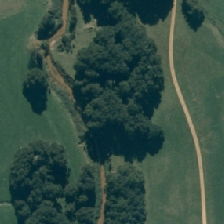
Land cover: indigenous_forest